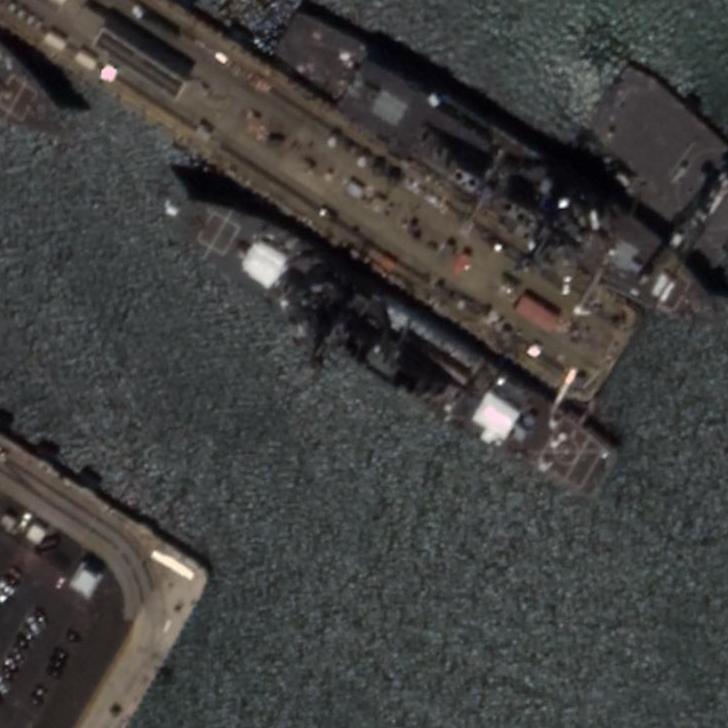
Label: destroyer